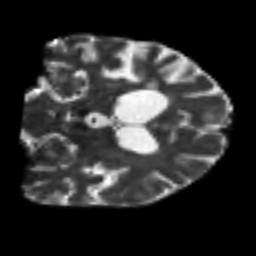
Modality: T2w
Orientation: coronal
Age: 56
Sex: male
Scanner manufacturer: siemens
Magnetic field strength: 3 T
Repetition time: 7.3 s
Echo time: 0.087 s